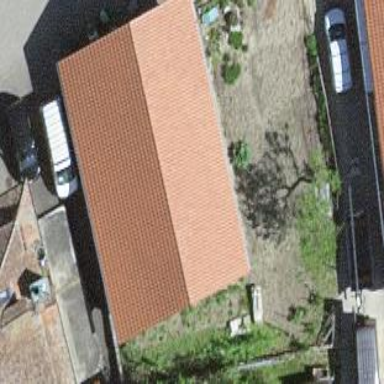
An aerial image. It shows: Garage.